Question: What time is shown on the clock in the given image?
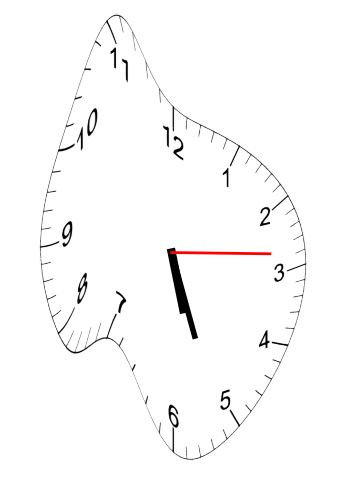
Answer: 05:26:14